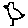
Label: bird